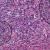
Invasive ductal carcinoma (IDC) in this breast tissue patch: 1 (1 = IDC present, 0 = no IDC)